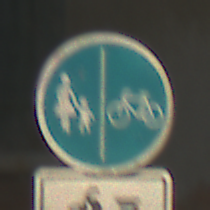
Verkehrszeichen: GetrennterRadUndGehwegRadwegRechts
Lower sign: EinspurigeFahrzeugeFrei2
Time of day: Midday
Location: Outdoor (Urban)
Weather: Clear
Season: NotSpecified
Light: Natural